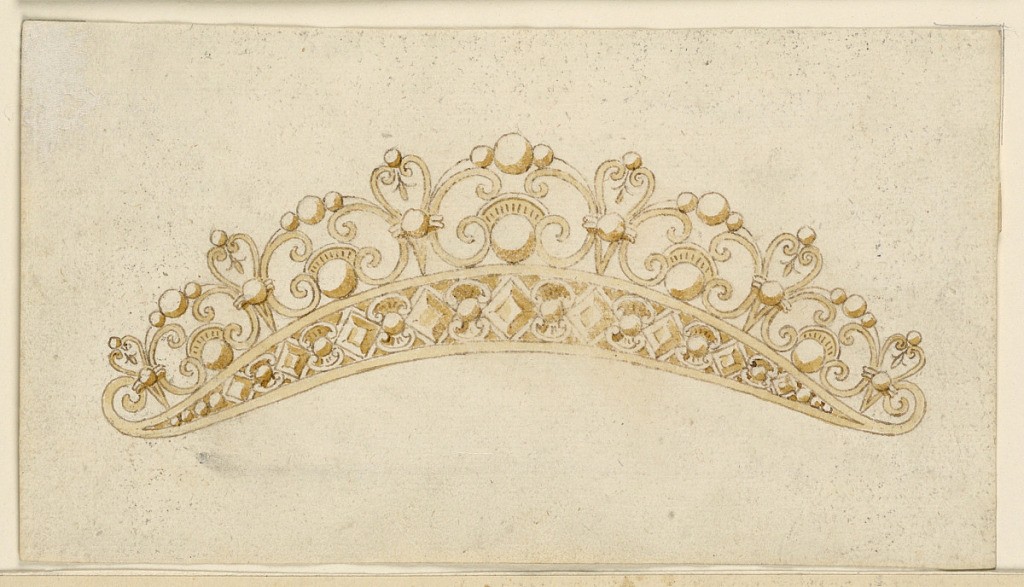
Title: Design for a coronet
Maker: Felice Giani, Italian, 1758–1823
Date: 1800–1820
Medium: Pen, brush, sepia. Paper
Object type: Drawing
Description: Horizontal rectangle. Below a compartment in the shape of a curved pediment; inside lozenges with diamonds are connected by a round diamond, framed above and below by volutes. The cresting consists of scrolls and round diamonds; those in the lower row have above the cresting of a pediment. On the back is a sketch, representing two women in clouds, with the indication of the colors, black crayon.